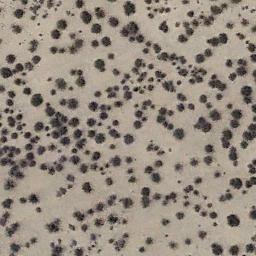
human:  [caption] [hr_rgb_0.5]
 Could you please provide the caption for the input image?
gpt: There is a winding path in the jungle .

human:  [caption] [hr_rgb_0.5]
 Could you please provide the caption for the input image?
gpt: There are many dry bushes make up the chaparral on the desert .

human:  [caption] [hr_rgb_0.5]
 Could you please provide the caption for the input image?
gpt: Chaparral is evenly distributed on the sand .

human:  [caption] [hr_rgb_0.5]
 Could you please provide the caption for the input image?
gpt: A lot of dense chaparrals grow in the desert .

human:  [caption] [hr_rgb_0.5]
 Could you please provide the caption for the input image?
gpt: The chaparral is not evenly distributed .